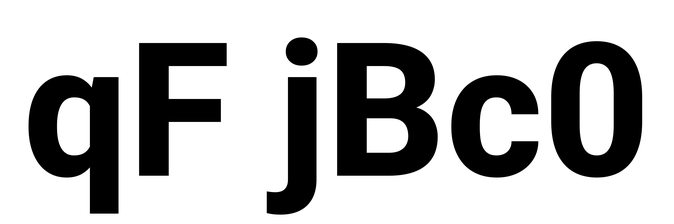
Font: Roboto_ExtraBold